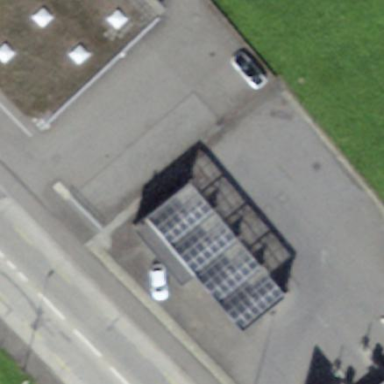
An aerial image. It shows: Car wash facility located under roof.